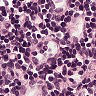
Metastatic tissue present: no